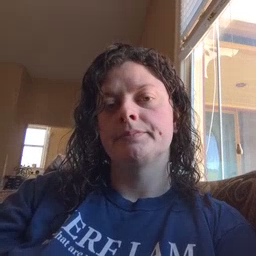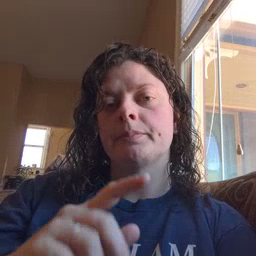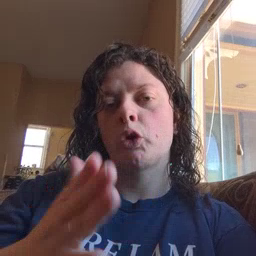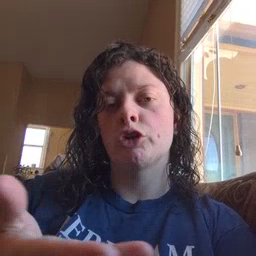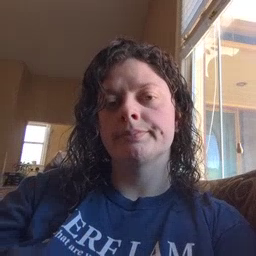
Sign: book